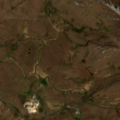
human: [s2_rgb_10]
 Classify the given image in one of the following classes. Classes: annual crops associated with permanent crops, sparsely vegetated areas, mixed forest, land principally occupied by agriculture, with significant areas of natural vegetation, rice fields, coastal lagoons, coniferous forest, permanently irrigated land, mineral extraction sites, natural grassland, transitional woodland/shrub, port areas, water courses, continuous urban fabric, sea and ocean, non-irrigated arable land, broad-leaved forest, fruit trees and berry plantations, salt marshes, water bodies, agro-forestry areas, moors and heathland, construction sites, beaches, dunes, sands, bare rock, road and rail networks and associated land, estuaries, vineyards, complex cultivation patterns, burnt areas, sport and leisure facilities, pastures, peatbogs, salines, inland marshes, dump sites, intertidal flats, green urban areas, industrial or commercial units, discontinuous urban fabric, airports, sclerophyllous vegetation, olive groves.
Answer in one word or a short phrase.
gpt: sparsely vegetated areas, peatbogs